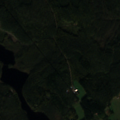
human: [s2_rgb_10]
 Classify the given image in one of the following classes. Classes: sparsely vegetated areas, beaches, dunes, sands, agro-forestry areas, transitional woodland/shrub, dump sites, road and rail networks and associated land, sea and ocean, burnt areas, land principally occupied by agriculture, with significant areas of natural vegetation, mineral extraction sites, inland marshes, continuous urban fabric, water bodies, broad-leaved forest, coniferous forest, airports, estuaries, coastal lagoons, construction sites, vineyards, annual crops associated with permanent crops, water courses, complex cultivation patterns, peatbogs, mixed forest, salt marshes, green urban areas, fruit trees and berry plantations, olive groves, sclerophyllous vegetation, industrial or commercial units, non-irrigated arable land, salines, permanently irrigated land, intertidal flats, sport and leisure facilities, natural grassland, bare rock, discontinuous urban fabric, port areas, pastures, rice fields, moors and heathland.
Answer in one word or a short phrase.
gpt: coniferous forest, water bodies